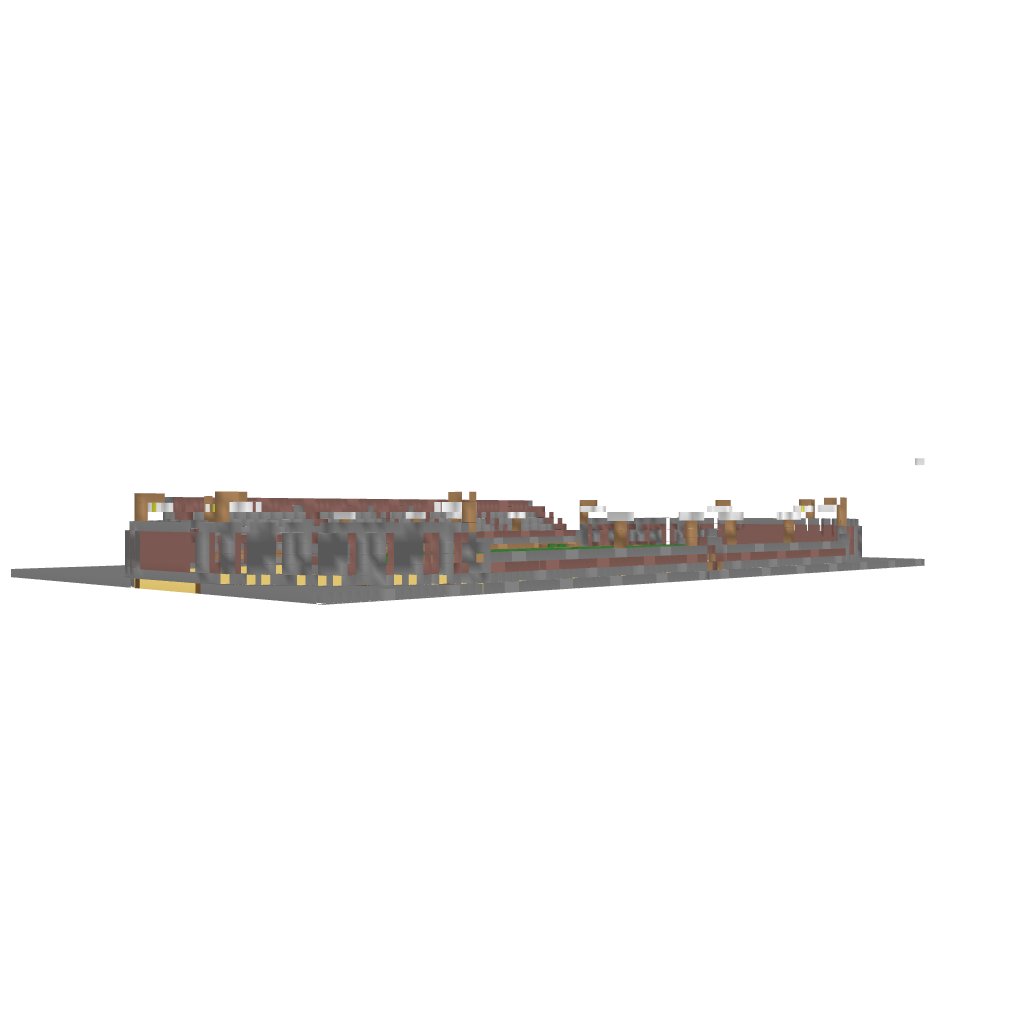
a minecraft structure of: Horse race track bad low quality